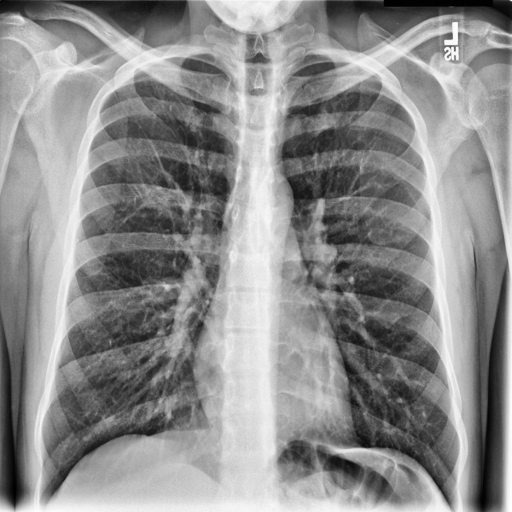
Finding: NORMAL